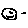
Label: smiley face